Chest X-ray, PA view. Patient: 47 years old, sex M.
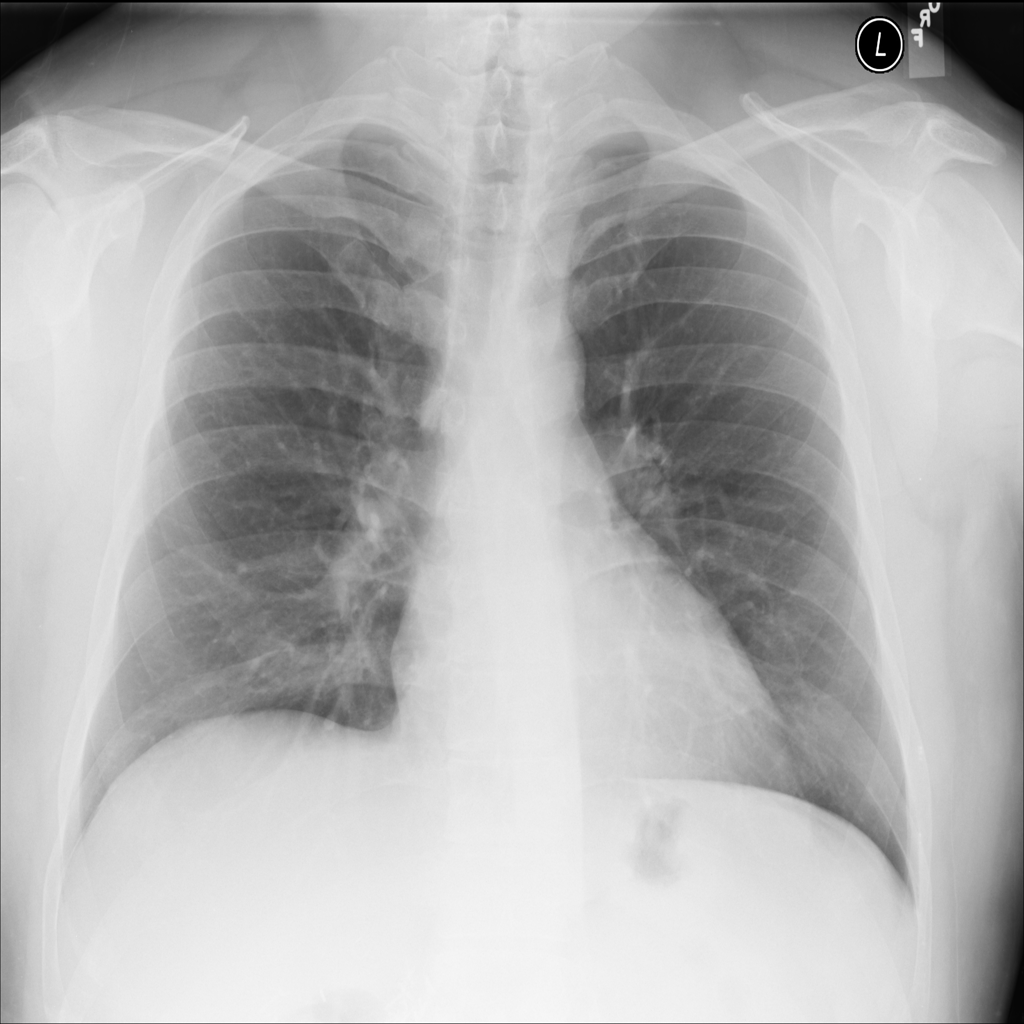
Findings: No Finding